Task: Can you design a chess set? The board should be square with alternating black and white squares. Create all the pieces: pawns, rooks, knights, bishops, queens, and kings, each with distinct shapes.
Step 109:
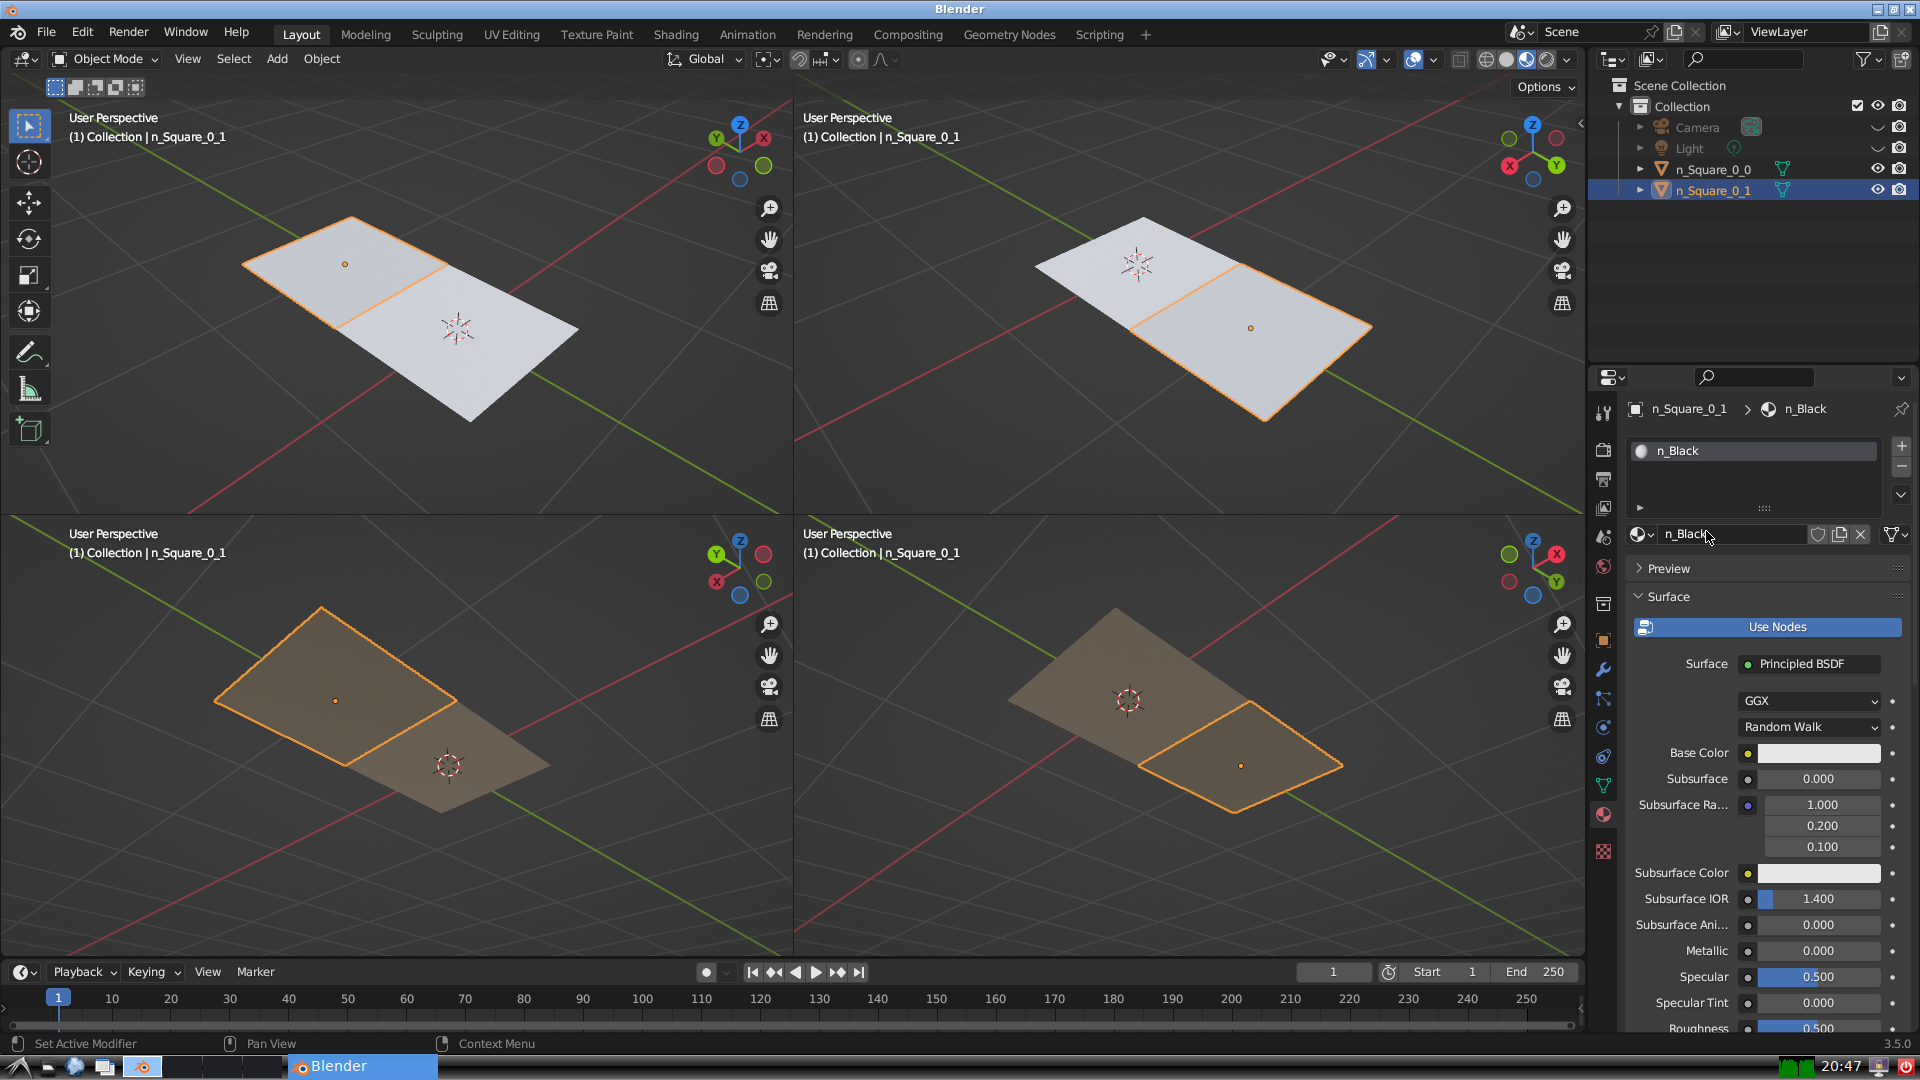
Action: {"mouse_move": [1816, 750]}